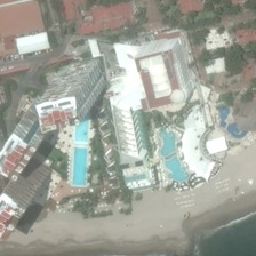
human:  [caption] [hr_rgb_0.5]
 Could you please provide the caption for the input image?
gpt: The resort has several buildings with some swimming pools on the top floor.

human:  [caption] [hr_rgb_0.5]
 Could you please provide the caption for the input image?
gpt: The resort includes several editions on the top floor with some swimming pools.

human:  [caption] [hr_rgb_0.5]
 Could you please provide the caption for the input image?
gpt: There are many buildings near the beach in the resort.

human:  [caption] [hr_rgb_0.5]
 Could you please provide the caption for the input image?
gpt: Many of the buildings near the beach are in the resort.

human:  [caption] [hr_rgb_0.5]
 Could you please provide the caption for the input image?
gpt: many buildings near a beach is in a resort.